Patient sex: M
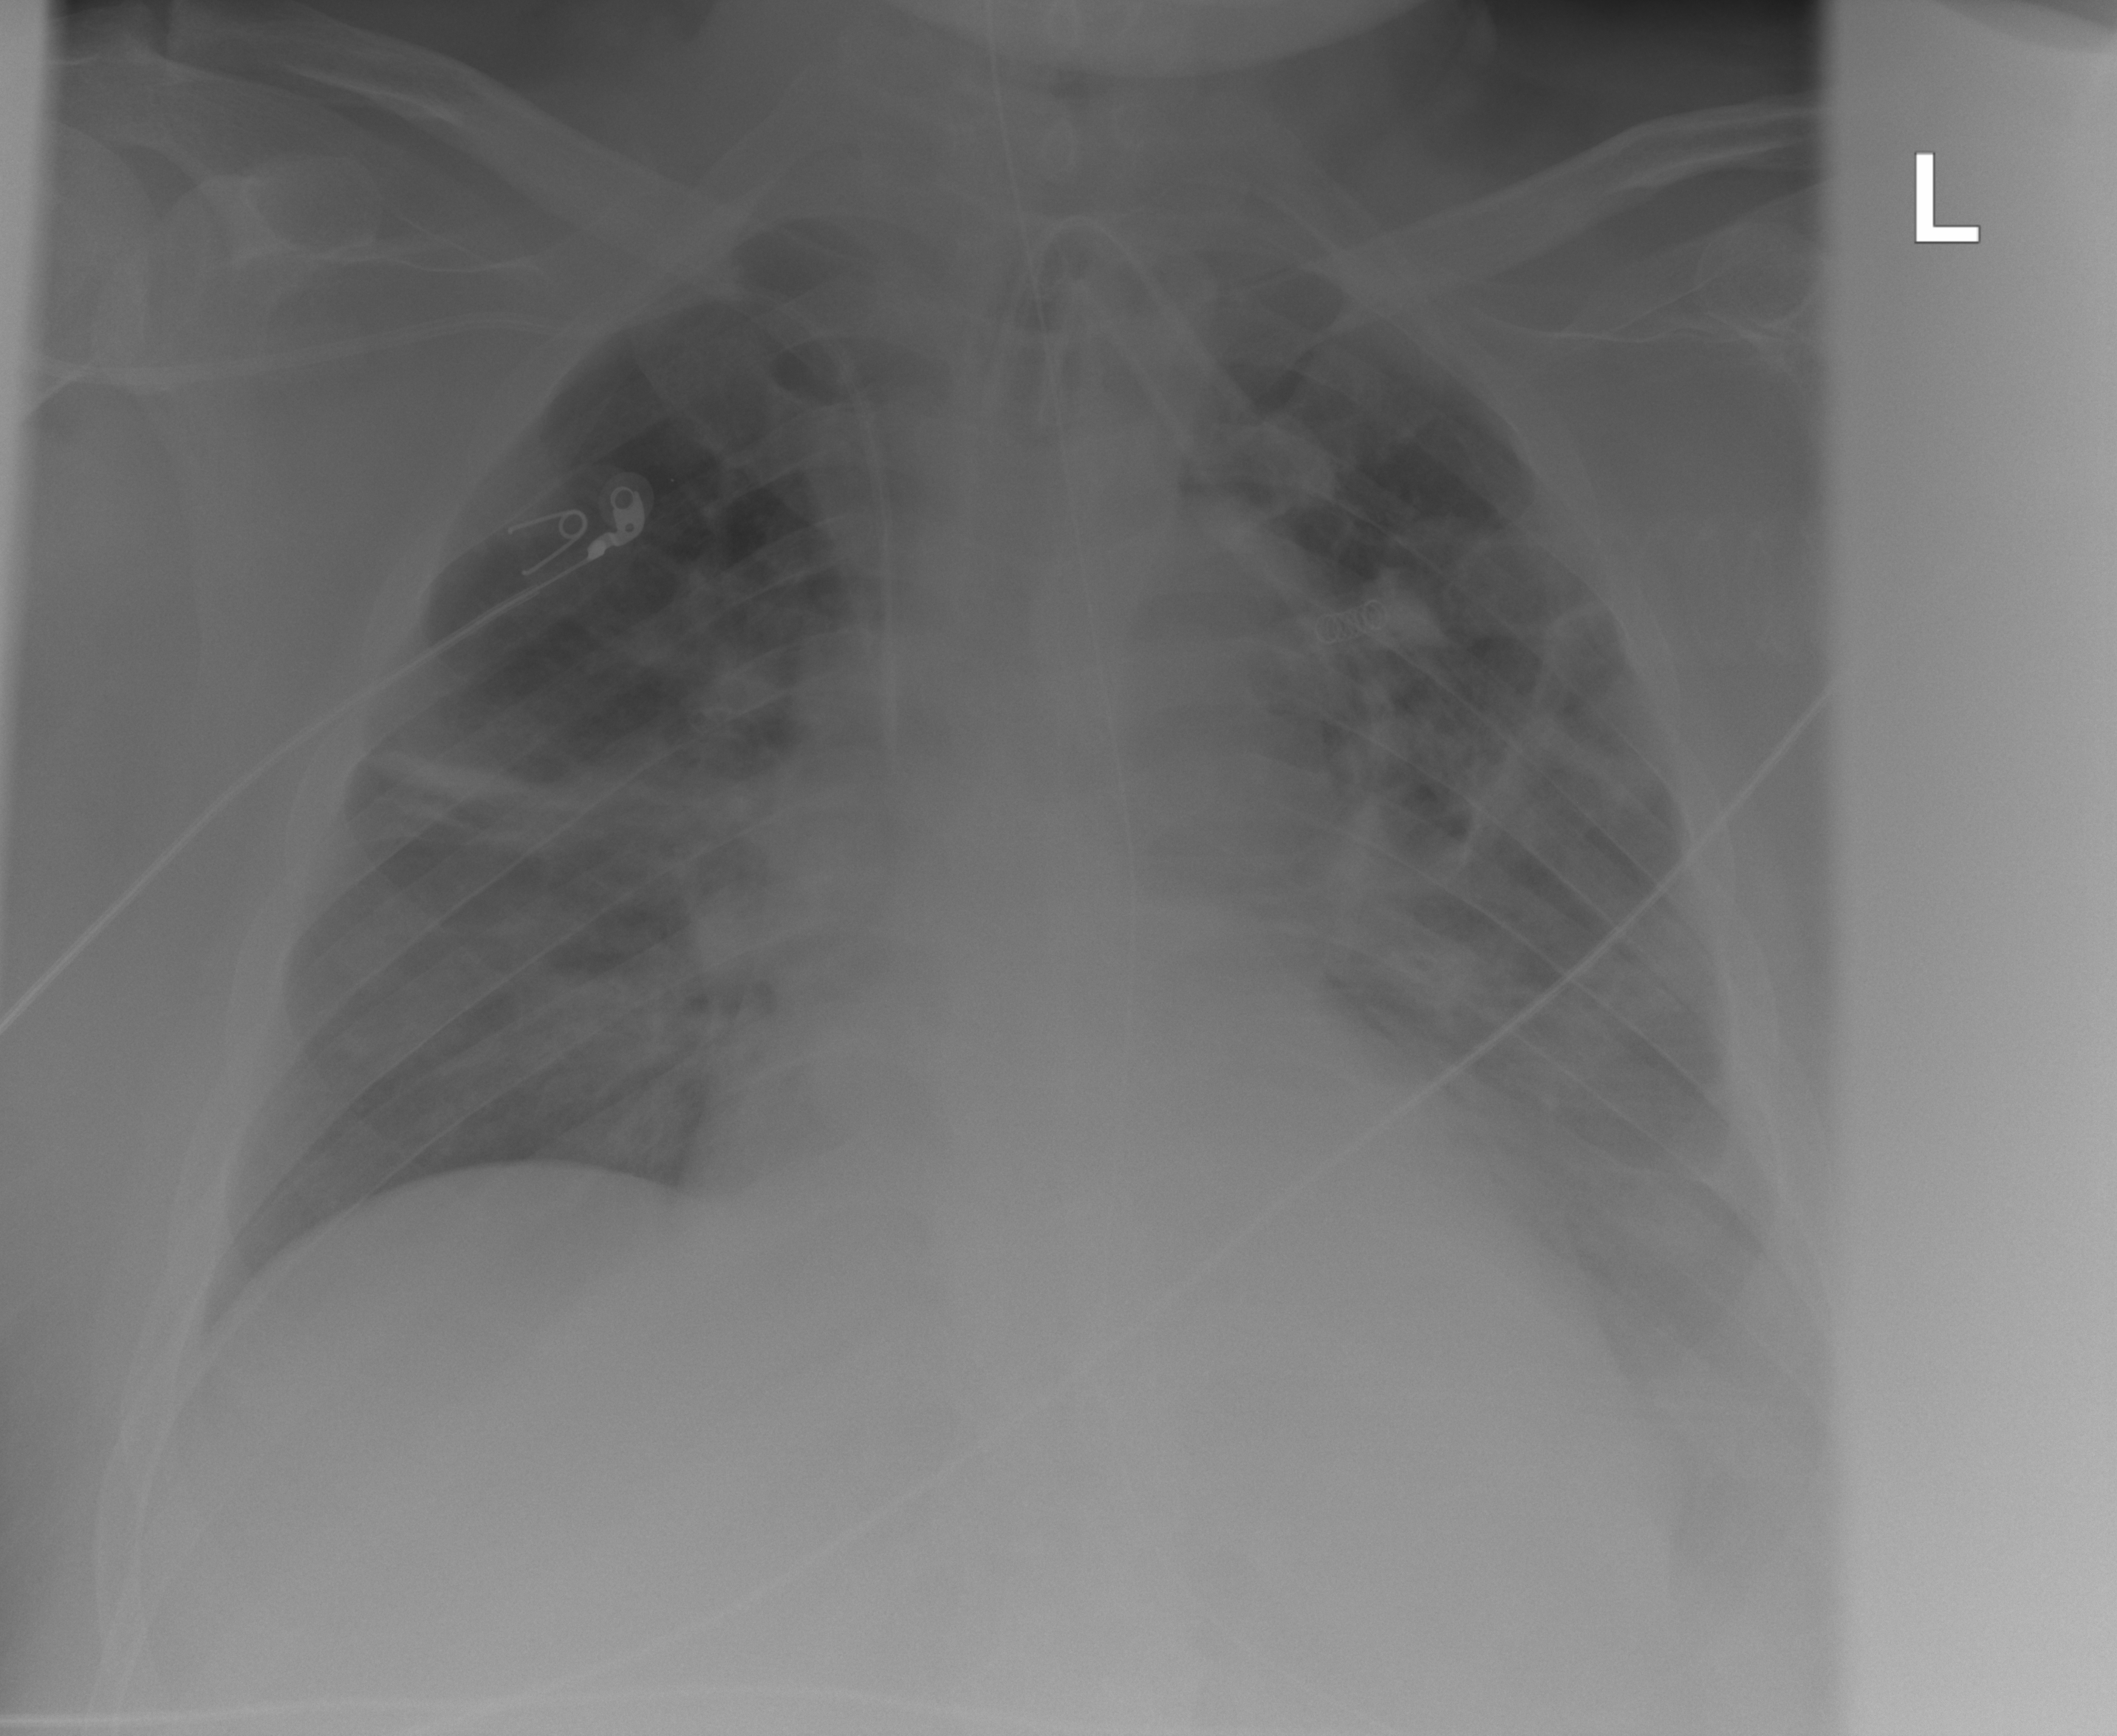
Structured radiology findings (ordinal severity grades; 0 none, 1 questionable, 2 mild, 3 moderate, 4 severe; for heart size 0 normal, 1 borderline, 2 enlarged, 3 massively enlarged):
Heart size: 2
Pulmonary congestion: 2
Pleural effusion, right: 0
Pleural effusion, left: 3
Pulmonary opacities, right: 2
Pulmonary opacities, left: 2
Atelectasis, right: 2
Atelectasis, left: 2